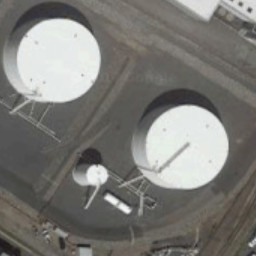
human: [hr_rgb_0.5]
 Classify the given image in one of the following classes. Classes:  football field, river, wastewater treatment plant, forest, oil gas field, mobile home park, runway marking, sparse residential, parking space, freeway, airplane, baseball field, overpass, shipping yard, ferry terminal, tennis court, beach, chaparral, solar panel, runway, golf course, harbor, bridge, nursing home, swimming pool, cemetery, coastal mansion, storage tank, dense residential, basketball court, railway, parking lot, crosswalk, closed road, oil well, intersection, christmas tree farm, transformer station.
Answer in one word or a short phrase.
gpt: storage tank